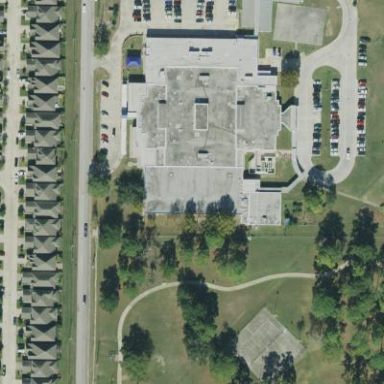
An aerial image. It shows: School building.